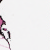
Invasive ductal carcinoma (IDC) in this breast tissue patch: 0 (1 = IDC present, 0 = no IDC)